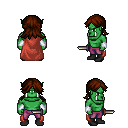
a pixel art fantasy rpg character, male body template, orc, green skin, maroon cape, magenta pants, brown loose hair, white cloth bracers, black shoes, dagger, four views (front, back, left, right), 2x2 character sprite sheet, small pixel art, hard edges, no anti-aliasing